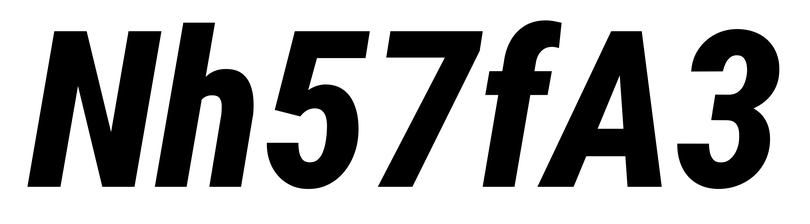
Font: Roboto-Italic_Condensed_ExtraBold_Italic